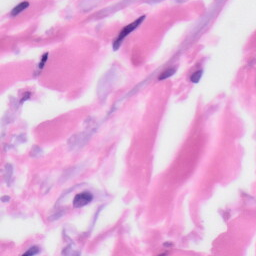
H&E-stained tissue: Skin